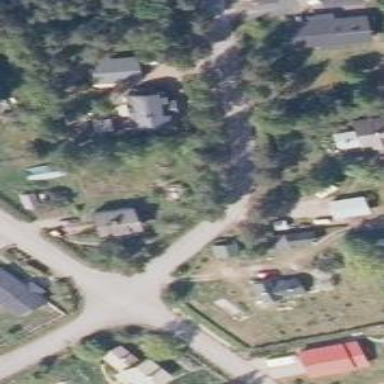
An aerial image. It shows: Residential road.